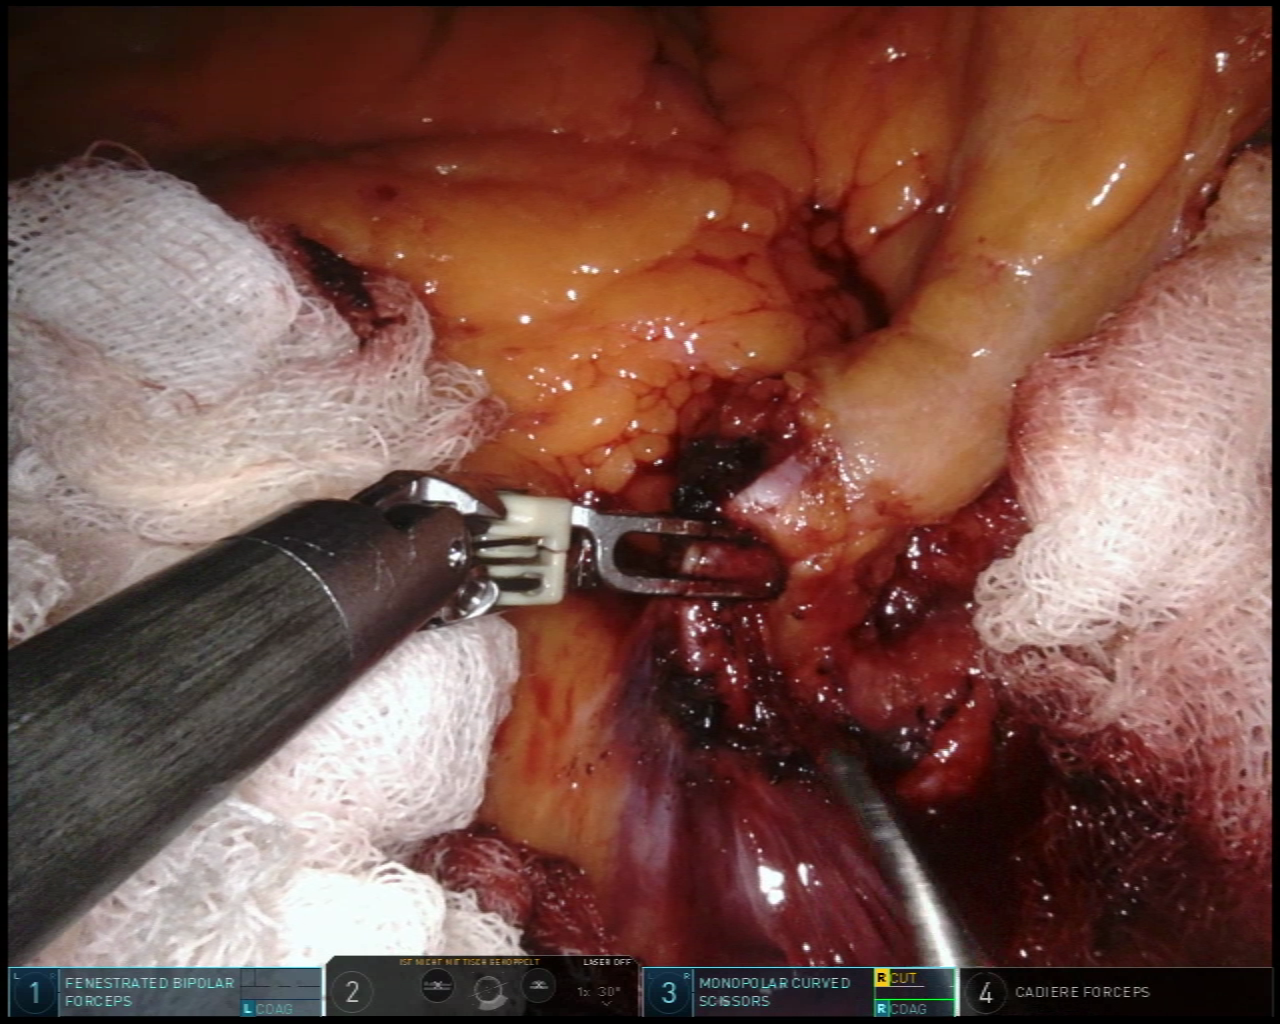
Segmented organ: intestinal_veins
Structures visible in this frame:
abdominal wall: no
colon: no
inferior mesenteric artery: no
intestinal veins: yes
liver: no
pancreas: no
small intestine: no
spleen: no
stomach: no
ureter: no
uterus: no
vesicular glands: no